Field crop: maize
Growth stage: 2
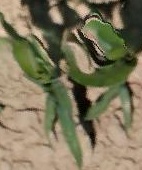
Species: maize